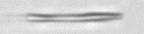
Label: fiber